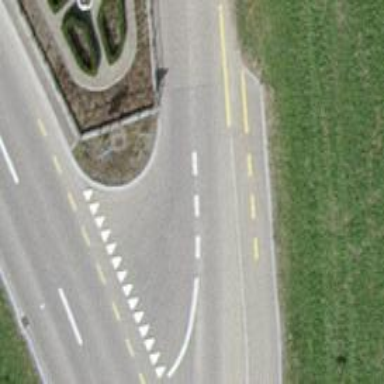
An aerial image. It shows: Unclassified road with asphalt surface. There is lane for cyclists on the left.